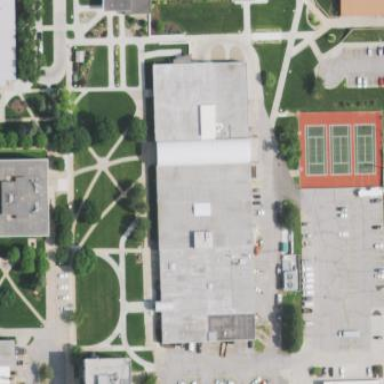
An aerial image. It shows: College building.